Question: I have a UITableView. I have an image like an arrow beside the tableview.
I have to check whether the arrow is intersecting with a particular cell so that I can programatically select that cell. How do I do this?
I have written this code but not working :
'''
NSArray *paths = [tableView indexPathsForVisibleRows];
for (NSIndexPath *path in paths)
{
CGRect myRect = [tableView rectForRowAtIndexPath:indexPath];
CGRect myRect1 = CGRectMake(-12, 234, 55, 52);
if (CGRectIntersectsRect(myRect1, myRect))
{
// Also tried [tableView selectRowAtIndexPath:[NSIndexPath indexPathForRow:0 inSection:0] animated:NO scrollPosition:UITableViewScrollPositionNone];
cell.selected = YES;
NSLog(@"
myrect = %@ myrect1 = %@ , index = %@
", NSStringFromCGRect(myRect),NSStringFromCGRect(myRect1), indexPath);
}
else
{
cell.selected = NO;
}
}
'''
Images shows what I want to achieve and not whats existing.

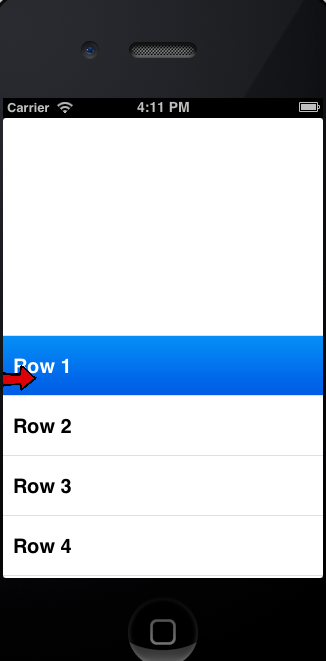
Answer: I have found the answer.. Posting the code
'''
- (void)scrollViewDidScroll:(UIScrollView *)aScrollView
{
NSArray *paths = [tableView indexPathsForVisibleRows];
for (NSIndexPath *indexPath in paths)
{
CGRect myRect = [tableView convertRect:[tableView rectForRowAtIndexPath:indexPath] toView:[tableView superview]];
CGRect myRect1 = CGRectMake(-12, 236, 20, 30);
if (CGRectIntersectsRect(myRect1, myRect) && notSelected == FALSE)
{
notSelected = TRUE;
[tableView selectRowAtIndexPath:indexPath animated:NO scrollPosition:UITableViewScrollPositionNone];
}
else
{
notSelected = FALSE;
[tableView deselectRowAtIndexPath:indexPath animated:NO];
}
}
}
'''